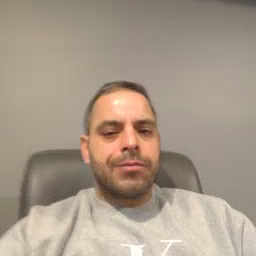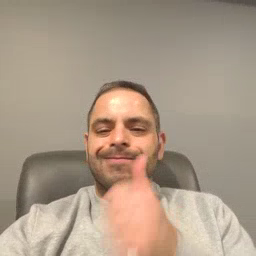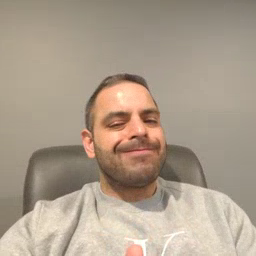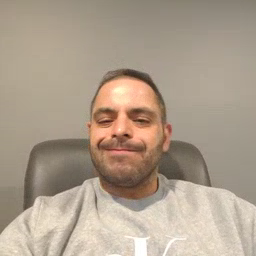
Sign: not